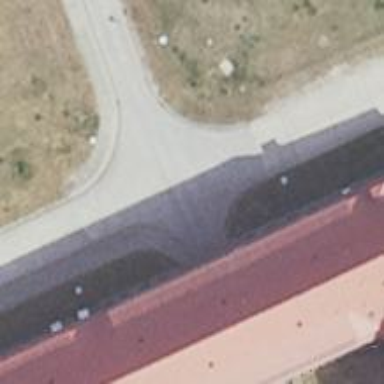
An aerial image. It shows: Service road tunnel with building passage.